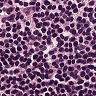
Metastatic tissue present: no